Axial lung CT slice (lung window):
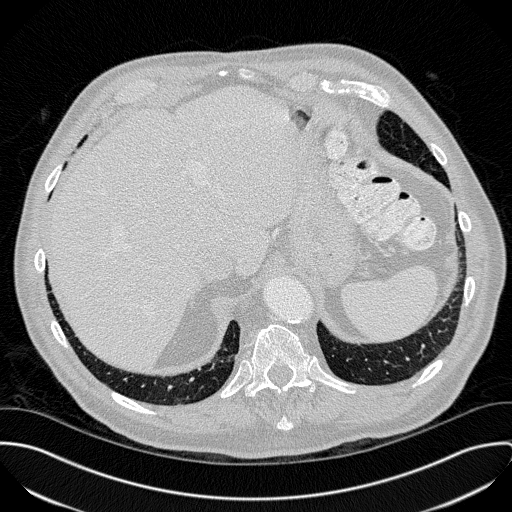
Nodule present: no